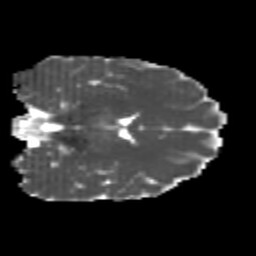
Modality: MD
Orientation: coronal
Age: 22
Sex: female
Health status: healthy
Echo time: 0.074 s